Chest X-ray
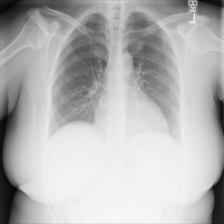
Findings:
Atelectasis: negative
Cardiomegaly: negative
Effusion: negative
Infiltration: negative
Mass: negative
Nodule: negative
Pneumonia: negative
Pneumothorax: negative
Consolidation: negative
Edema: negative
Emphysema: negative
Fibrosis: negative
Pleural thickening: negative
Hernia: negative